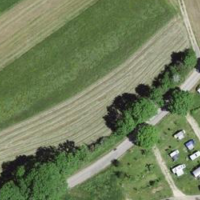
EUNIS habitat code: 52
Species observed at this site:
Cirsium arvense